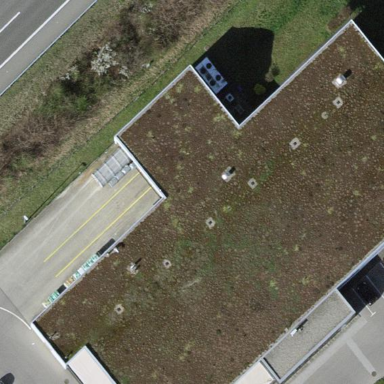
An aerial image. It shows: Supermarket building.